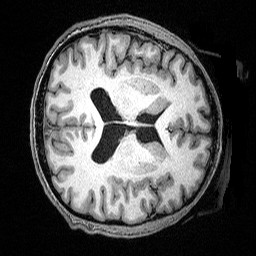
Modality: T1w
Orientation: axial
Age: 40
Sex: male
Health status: ill
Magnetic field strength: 3 T
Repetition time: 2.53 s
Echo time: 0.00331 s